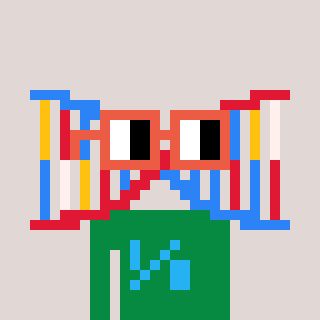
a pixel art character with square orange glasses, a dna-shaped head and a green-colored body on a warm background